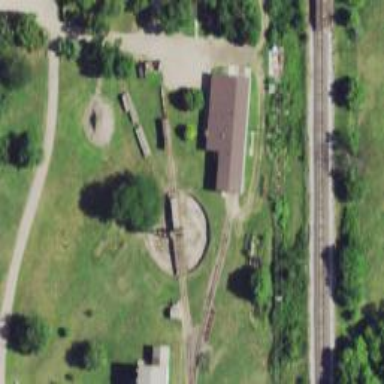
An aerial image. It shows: Preserved railway with one track.